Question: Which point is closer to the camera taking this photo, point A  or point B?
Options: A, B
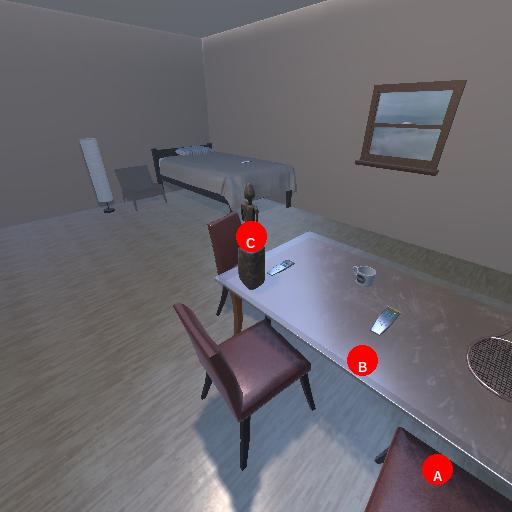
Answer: A